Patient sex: M
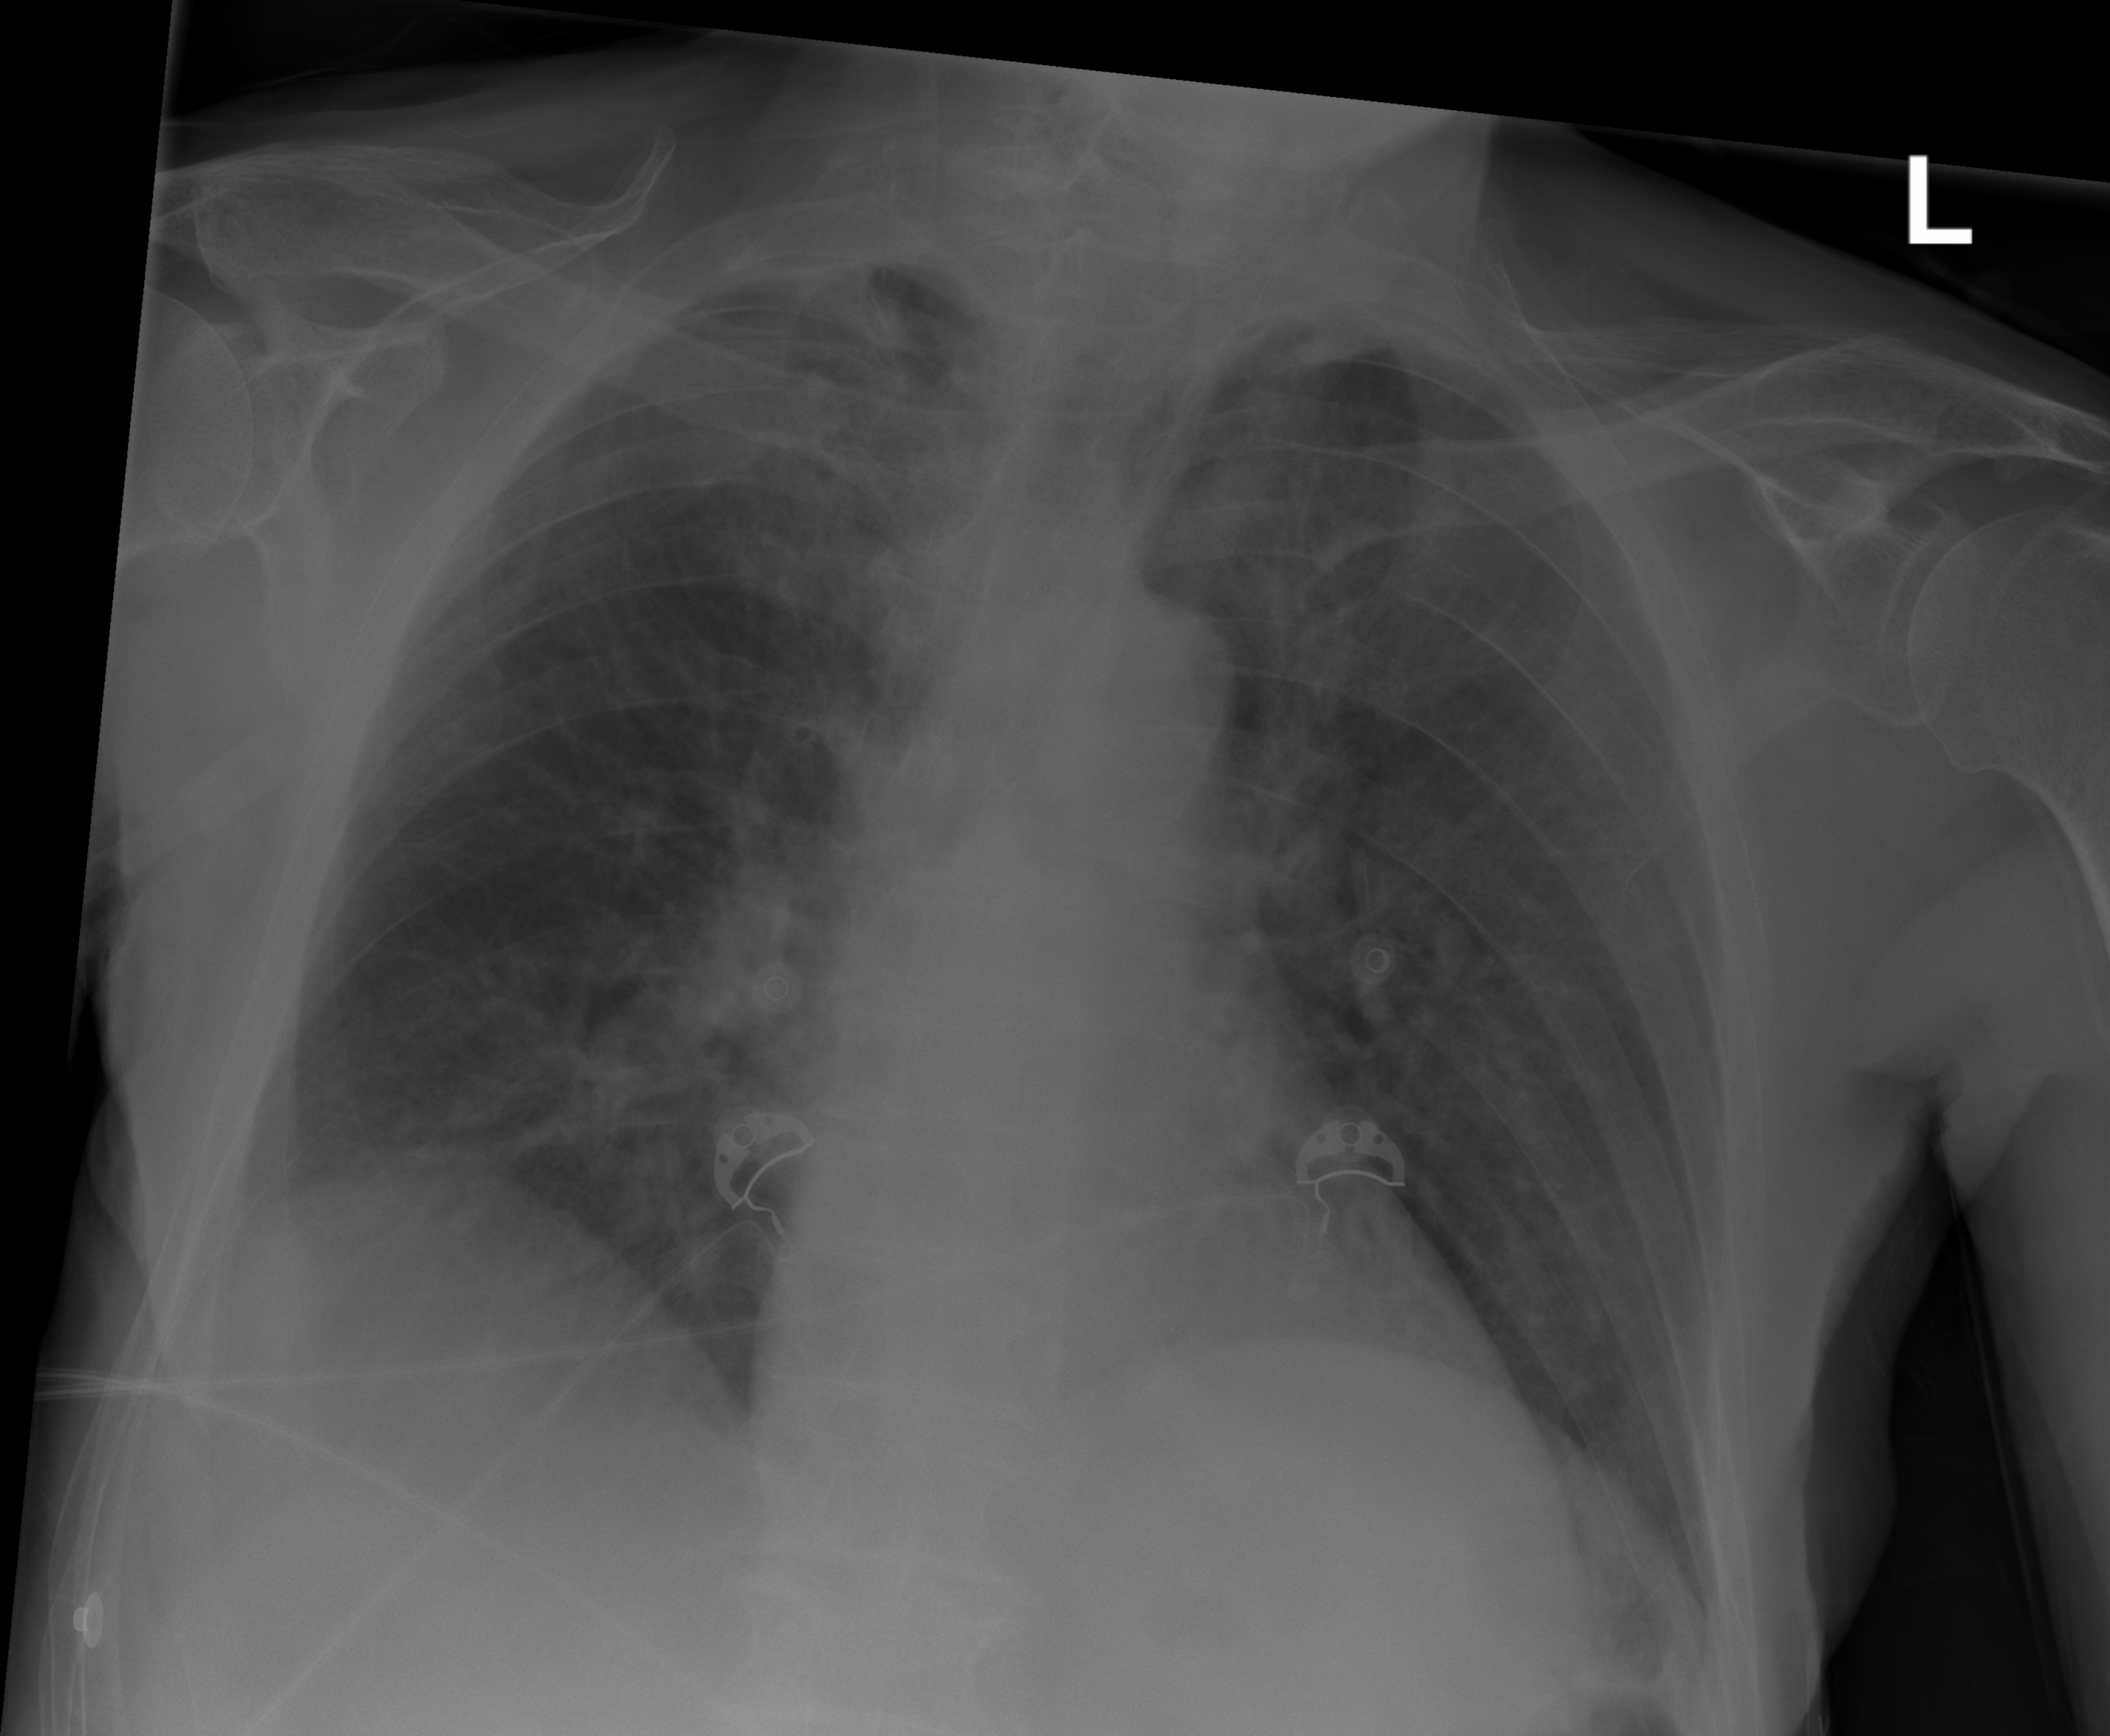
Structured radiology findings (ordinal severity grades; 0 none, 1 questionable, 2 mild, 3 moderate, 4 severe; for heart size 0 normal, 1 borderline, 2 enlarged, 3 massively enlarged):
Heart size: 0
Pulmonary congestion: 2
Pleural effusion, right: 2
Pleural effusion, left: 0
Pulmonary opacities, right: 2
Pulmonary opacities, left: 0
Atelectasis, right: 2
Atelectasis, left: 0